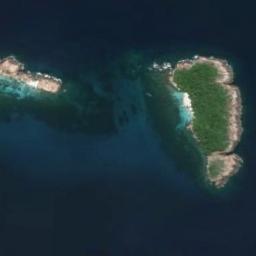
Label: island